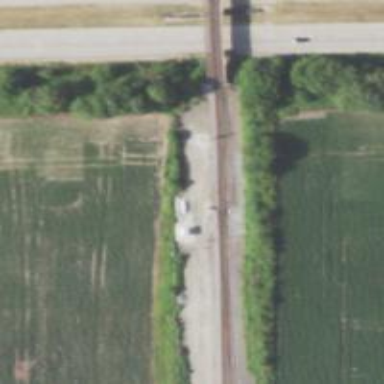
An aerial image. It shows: Railway spur junction.